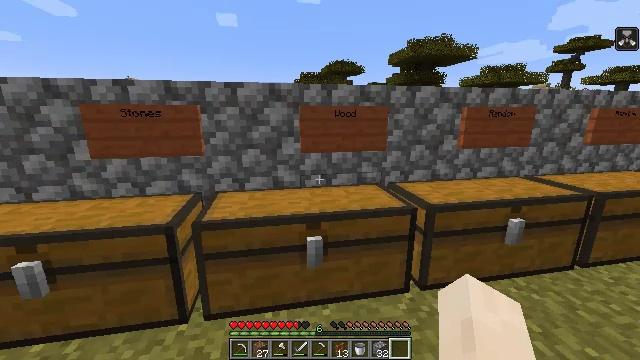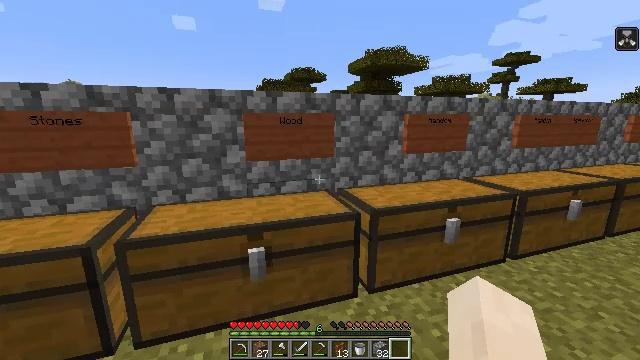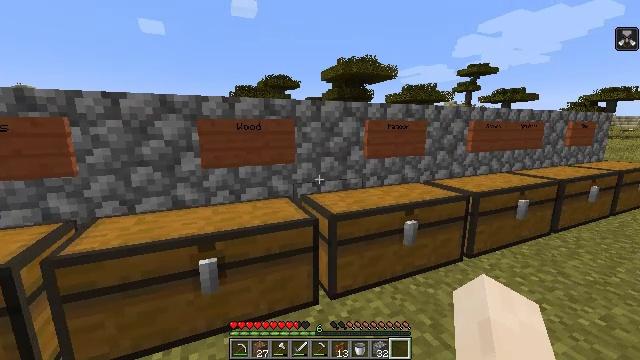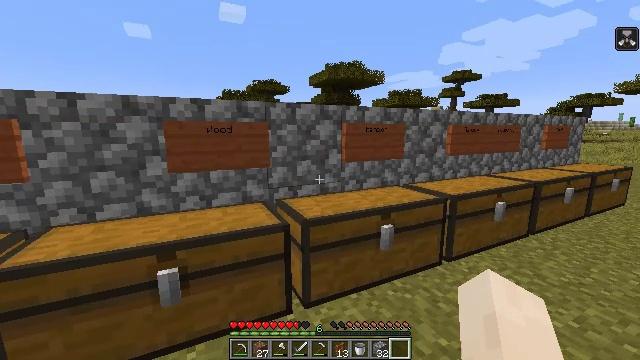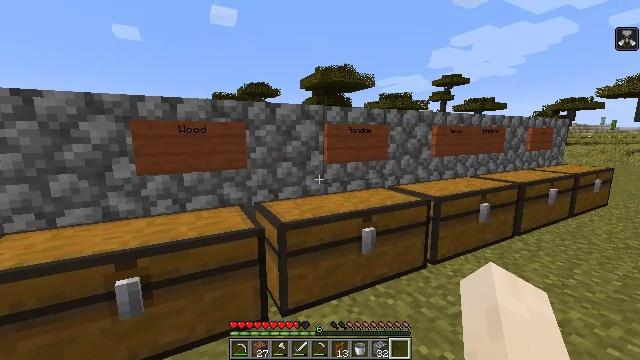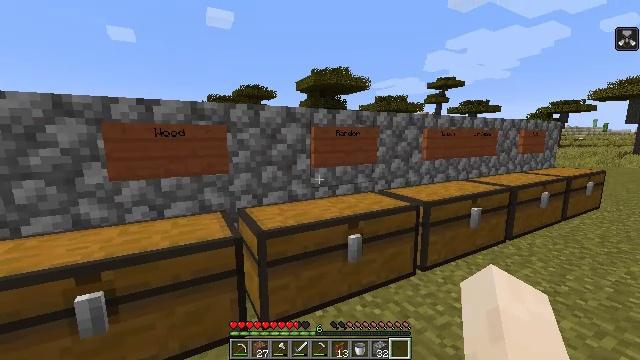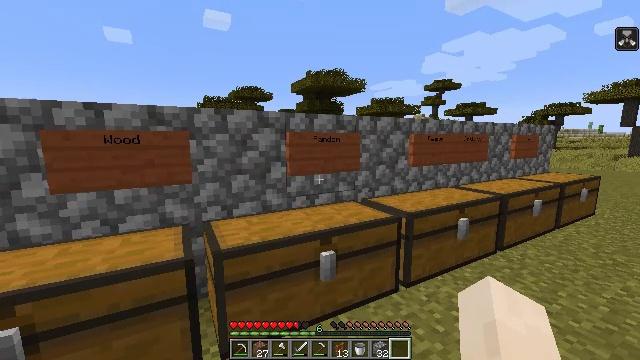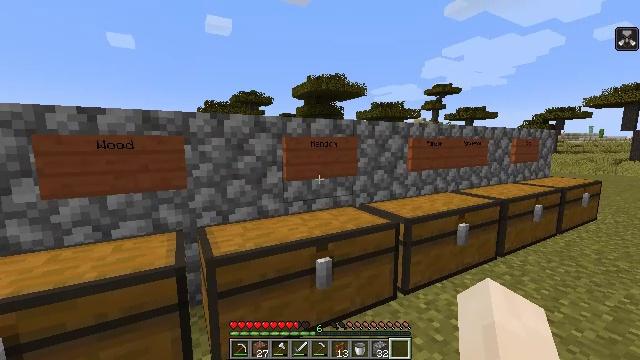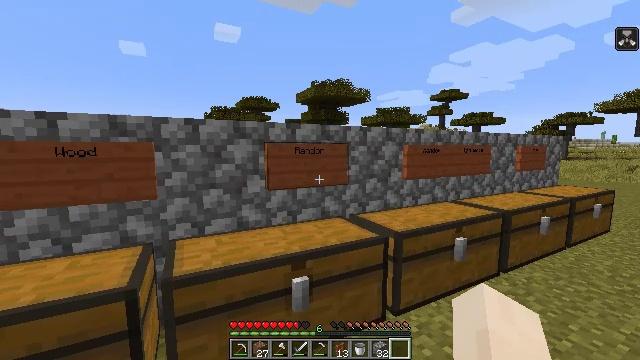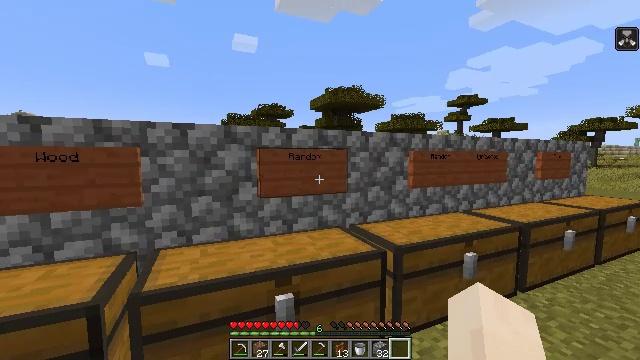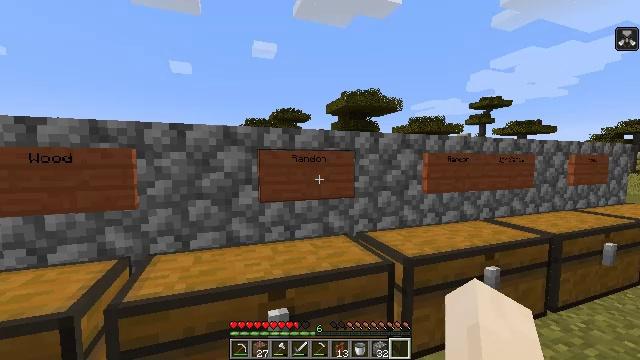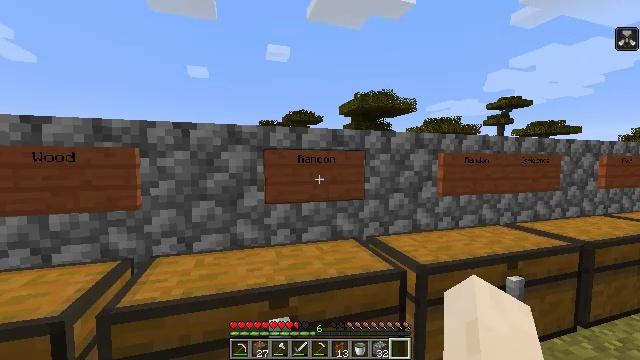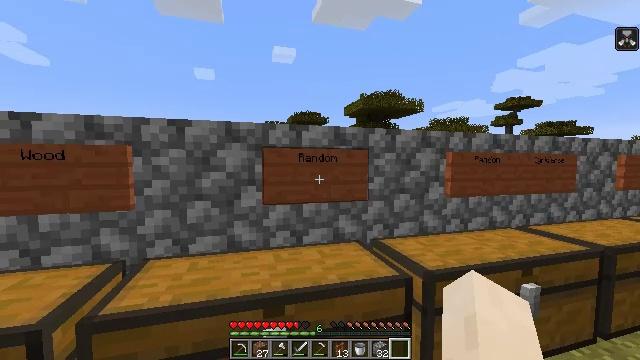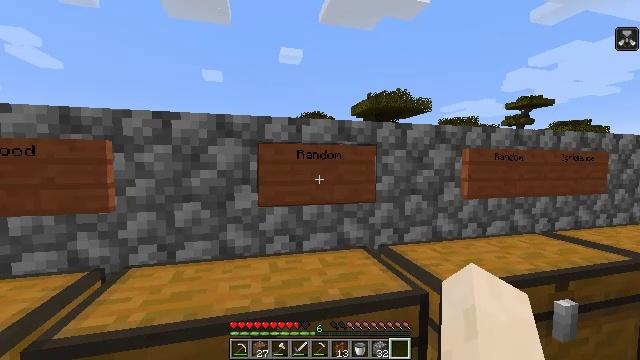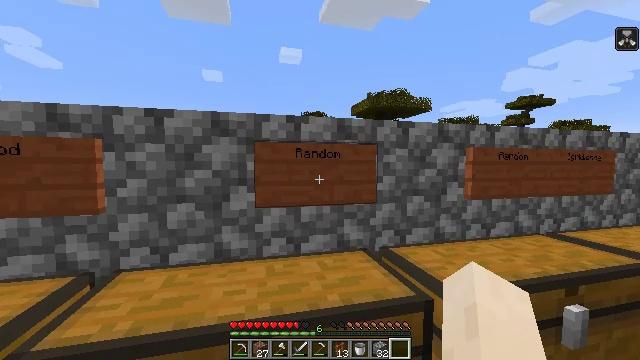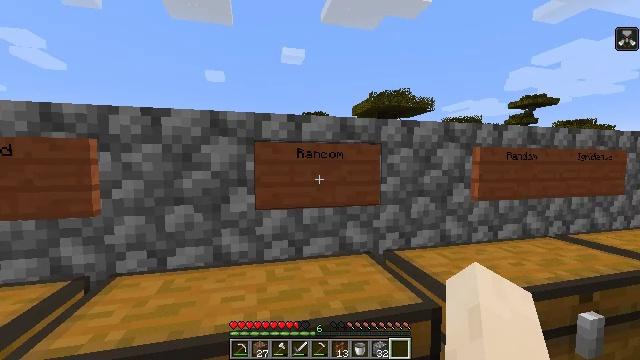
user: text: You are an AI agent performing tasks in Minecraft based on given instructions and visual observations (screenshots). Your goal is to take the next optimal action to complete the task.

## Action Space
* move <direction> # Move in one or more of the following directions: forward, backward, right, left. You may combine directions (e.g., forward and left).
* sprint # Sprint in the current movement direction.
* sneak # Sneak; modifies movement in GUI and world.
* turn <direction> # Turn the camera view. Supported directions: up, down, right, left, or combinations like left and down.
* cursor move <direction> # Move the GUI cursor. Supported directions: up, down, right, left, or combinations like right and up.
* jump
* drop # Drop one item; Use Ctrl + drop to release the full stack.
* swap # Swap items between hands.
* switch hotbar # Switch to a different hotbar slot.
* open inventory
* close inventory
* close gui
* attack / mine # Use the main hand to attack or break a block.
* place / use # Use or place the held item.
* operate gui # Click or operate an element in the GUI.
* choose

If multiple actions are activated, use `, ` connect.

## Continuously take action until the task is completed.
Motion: motion action
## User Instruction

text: Take down the acacia wall sign.
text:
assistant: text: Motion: move right, turn right and up
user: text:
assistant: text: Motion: move right, turn right and up
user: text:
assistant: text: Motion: move forward and move right, turn right
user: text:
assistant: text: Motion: move forward and move right, turn right
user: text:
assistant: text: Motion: move forward and move right
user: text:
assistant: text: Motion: move forward and move right
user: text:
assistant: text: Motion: move forward and move right
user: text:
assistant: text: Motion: move forward and move right, turn left and up
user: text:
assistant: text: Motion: move forward and move right, turn left and up
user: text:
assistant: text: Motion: move forward, turn left
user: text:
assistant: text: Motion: move forward, turn left
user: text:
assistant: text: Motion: move forward, turn left
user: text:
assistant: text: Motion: turn left
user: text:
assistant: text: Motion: no_op
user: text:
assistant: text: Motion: no_op
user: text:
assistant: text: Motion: no_op
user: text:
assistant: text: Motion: attack / mine
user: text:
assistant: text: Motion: attack / mine
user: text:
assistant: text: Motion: attack / mine
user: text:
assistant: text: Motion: attack / mine
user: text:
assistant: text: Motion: attack / mine
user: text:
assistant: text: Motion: attack / mine
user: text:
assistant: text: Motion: attack / mine
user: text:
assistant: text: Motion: attack / mine
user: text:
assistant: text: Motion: attack / mine
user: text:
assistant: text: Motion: attack / mine
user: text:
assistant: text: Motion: attack / mine
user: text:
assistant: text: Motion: attack / mine
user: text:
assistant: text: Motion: attack / mine
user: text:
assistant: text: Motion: attack / mine